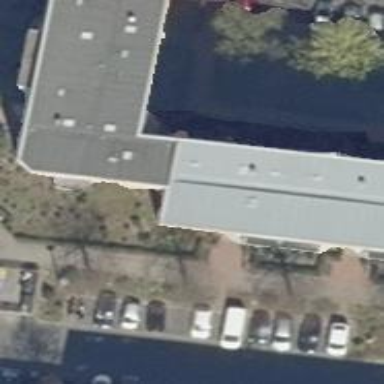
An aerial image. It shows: Apartment building with flat roof.